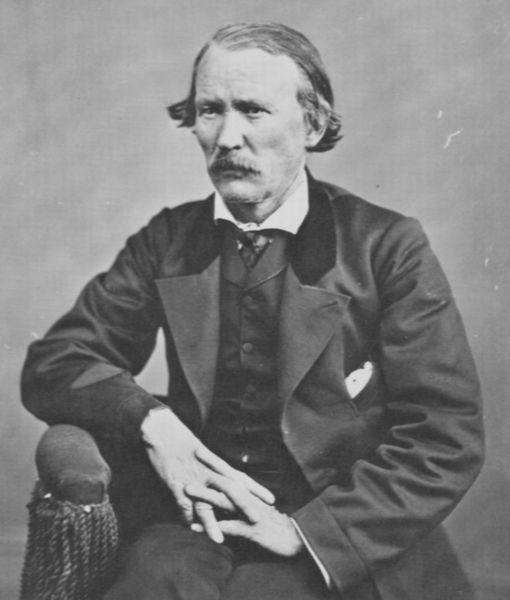
Titel: General Kit Carson
Künstler: Mathew B. Brady
Schlagwörter: mann, weiß, sitzen, finger, frisur, grau, mund, nase, ohr, profil, schwarz, stirn, stuhl, blick, tuch, schleife, alt, anzug, bart, hemd, jacke, schnurrbart, arm, augen, böse, falten, kragen, samt, bildnis, herr, hände, portrait, porträt, fransen, haare, kordeln, sessel, kinn, scheitel, armlehne, lehne, alter mann, bezug, gefaltet, krawatte, ernst, grimmig, sitzt, starr, atelier, kordel, knöpfe, revers, weste, foto, fotografie, schwarz weiss, vatermörder, photo, verschränkt, schlips, gefaltete hände, einstecktuch, strenge, erst, sacko, rever, phot, sitzender mann, samtkragen, #kragen, eisntecktuch, eernst, mustache